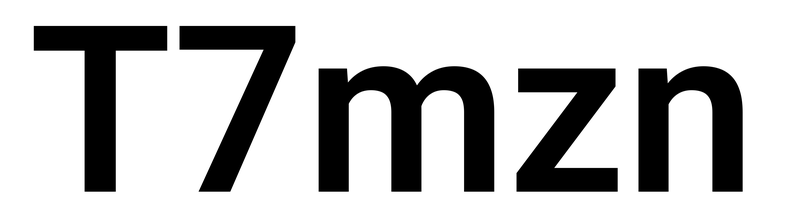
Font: Roboto_SemiBold